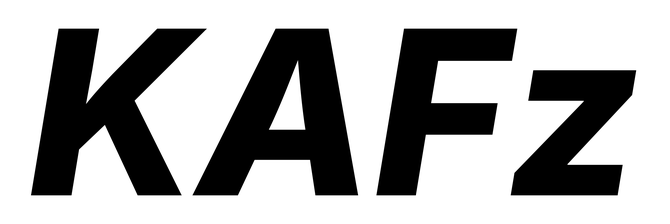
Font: Inter-Italic_ExtraBold_Italic